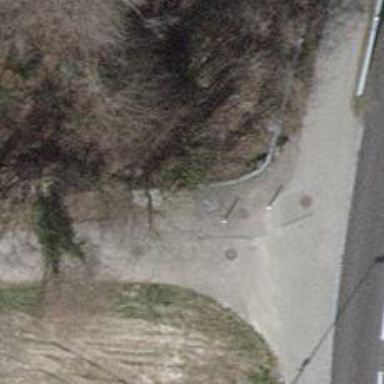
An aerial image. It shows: Street cabinet of man-made origin.